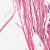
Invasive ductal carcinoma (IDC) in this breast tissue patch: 0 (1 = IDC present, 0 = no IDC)